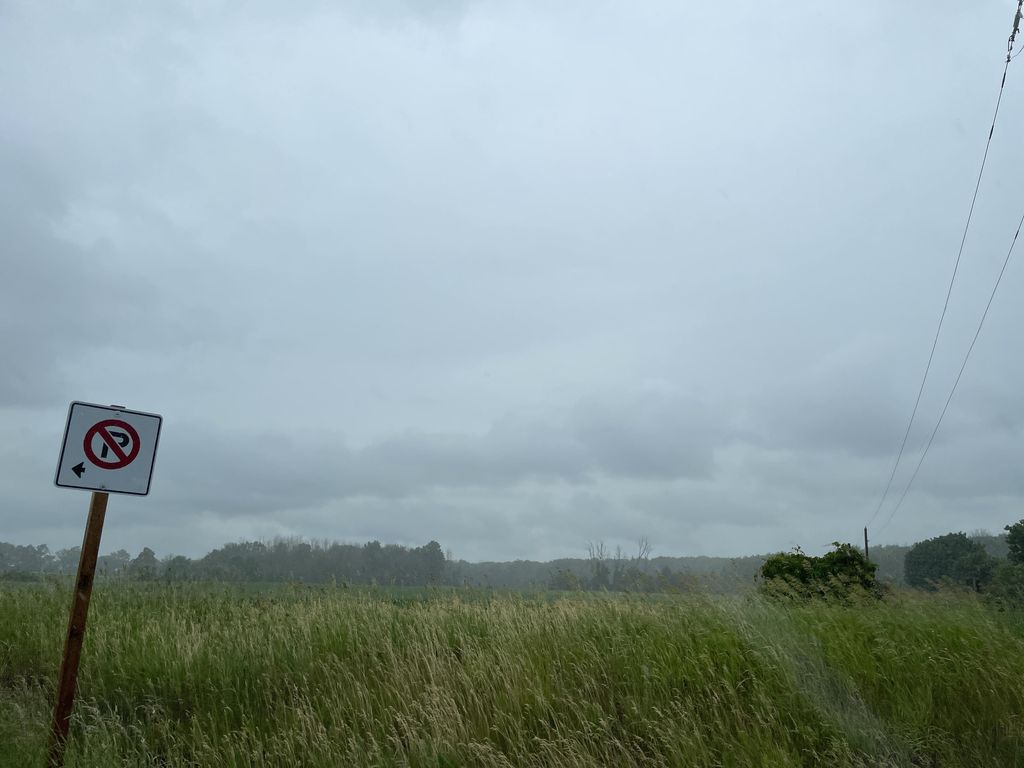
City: kitchener-waterloo